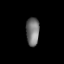
Tissue: lung
Cell type: Epithelial cells
Senescence score: 0.1901
Nuclear area (px): 366
Mean DAPI intensity: 116.847